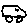
Label: car